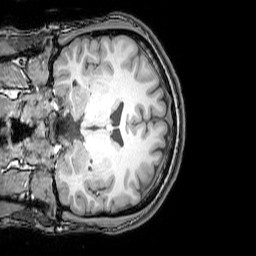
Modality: T1w
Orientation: coronal
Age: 24
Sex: male
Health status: healthy
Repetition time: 0.081 s
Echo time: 0.037 s